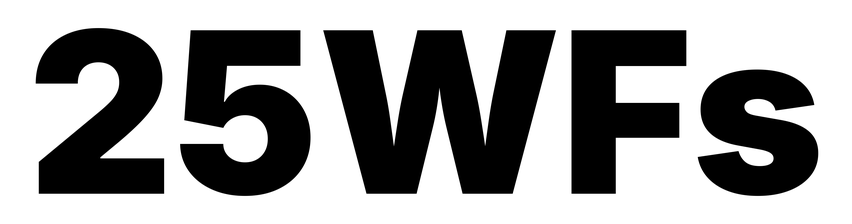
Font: Inter_Black